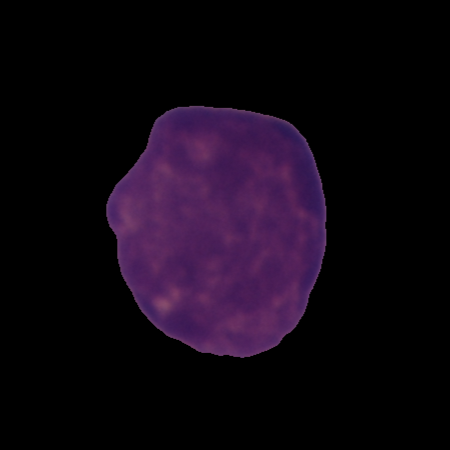
Label: cancer